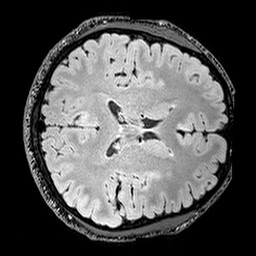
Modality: T2w
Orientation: axial
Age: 25
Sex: male
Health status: healthy
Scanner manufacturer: siemens
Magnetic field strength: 3 T
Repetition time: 5 s
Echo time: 0.396 s